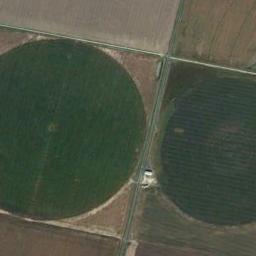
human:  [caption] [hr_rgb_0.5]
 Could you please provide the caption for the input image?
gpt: Two dark green circular farmlands with different radii are surrounded by other farmlands that grows other crops .

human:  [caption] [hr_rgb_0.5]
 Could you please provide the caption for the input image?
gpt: Circular fields vary in size .

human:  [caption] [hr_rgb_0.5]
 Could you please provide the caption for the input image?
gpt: Two circle farmland are in the bare land .

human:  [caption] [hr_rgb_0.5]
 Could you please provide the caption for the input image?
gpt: Two green circular farmland .

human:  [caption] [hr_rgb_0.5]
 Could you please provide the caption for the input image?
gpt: There are two green circular farmlands of different sizes next to each other .